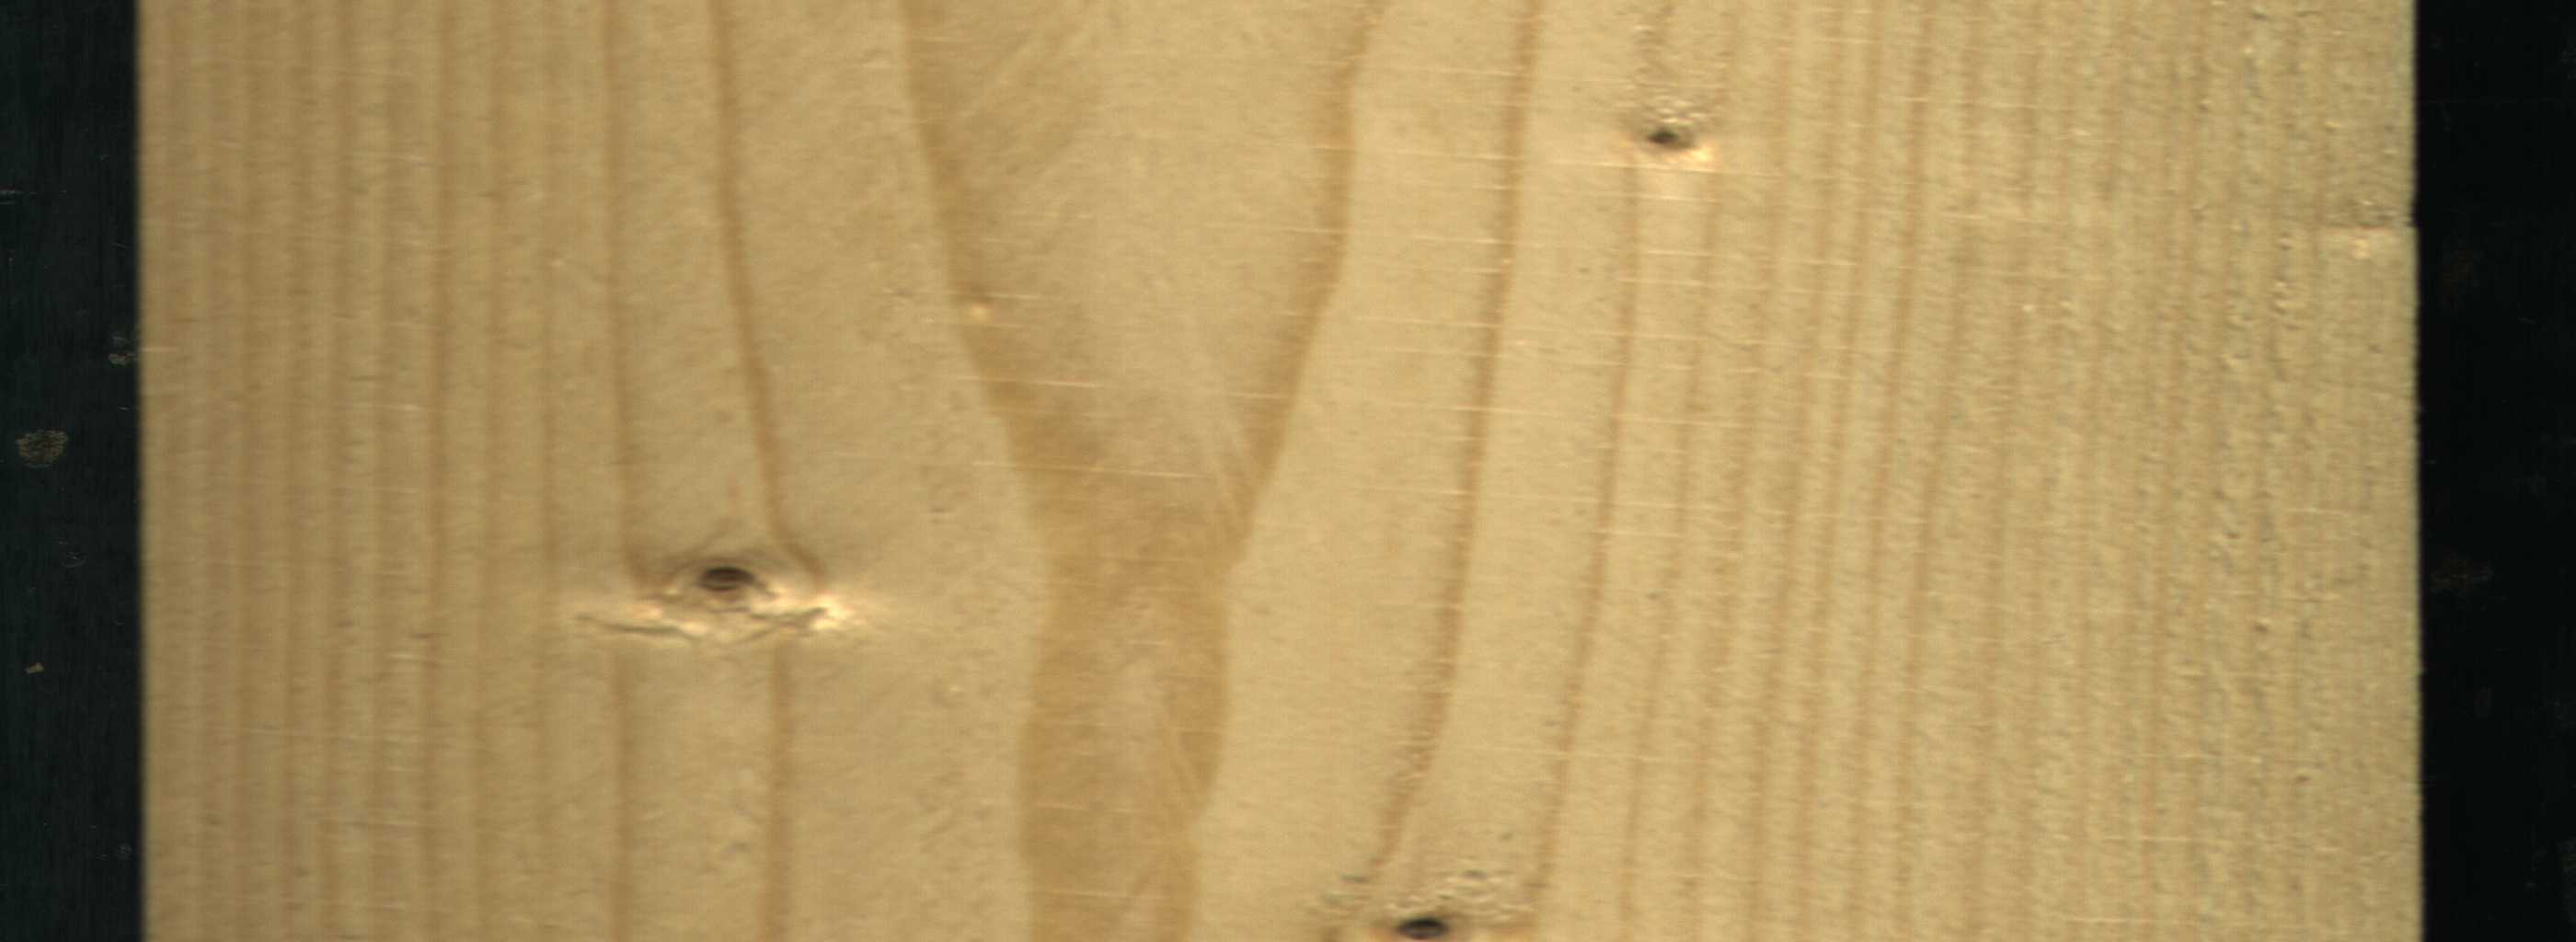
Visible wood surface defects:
Dead_Knot
Dead_Knot
Live_Knot